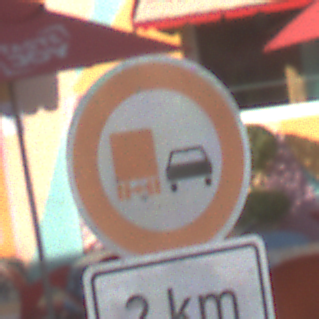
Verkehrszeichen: UeberholverbotKraftfahrzeuge
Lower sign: Entfernungsangaben2
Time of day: MorningAfternoon
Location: Outdoor (Special)
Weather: PartlyCloudy
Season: NotSpecified
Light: Natural